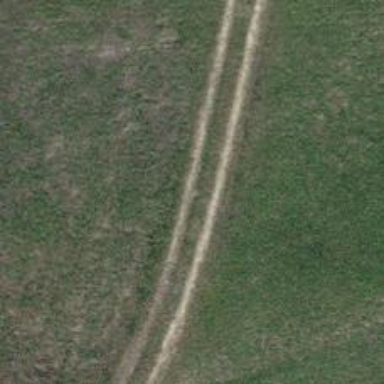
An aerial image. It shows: Track with grade3 tracktype.